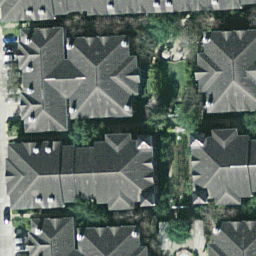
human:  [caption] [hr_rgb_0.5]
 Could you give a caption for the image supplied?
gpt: Many houses and plants pressed together in the dense residential area .

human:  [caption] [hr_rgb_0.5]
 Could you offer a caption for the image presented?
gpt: Many houses pressed together in the dense residential area .

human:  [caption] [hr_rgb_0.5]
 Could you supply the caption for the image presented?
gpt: Some houses with black roofs pressed together .

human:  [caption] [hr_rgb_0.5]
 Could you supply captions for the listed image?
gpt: This is a dense residential area .

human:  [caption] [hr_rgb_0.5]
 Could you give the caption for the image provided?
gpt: This is a dense residential area with many houses and plants .